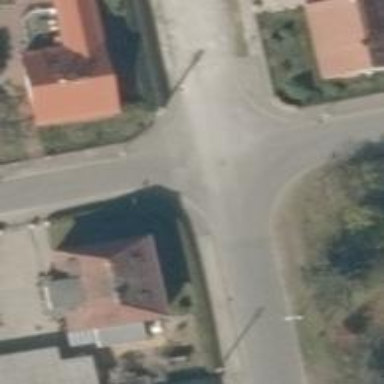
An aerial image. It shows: Living street.